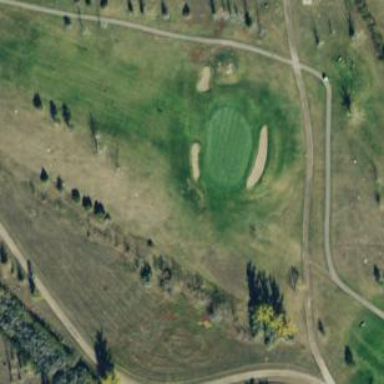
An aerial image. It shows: View of golf hole.